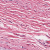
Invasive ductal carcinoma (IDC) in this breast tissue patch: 0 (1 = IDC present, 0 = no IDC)